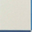
Piece: xx